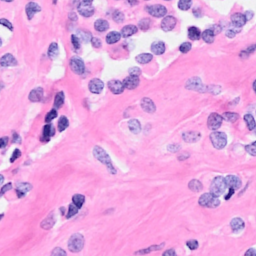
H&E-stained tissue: Breast